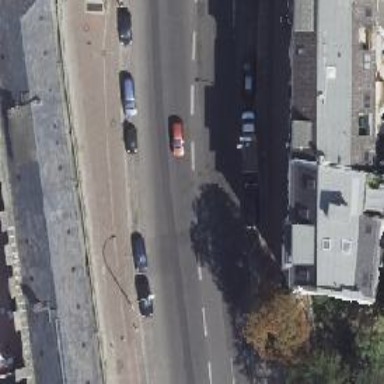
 with parallel parking lanes on both sides."